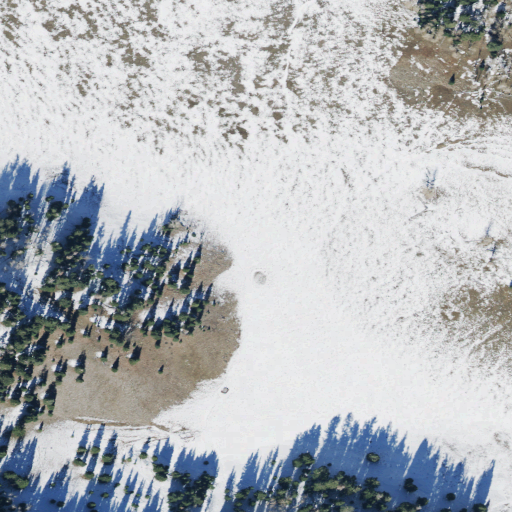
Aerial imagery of plain(s) in Utah named Indian Ranch containing shrub, evergreen forest, and deciduous forest